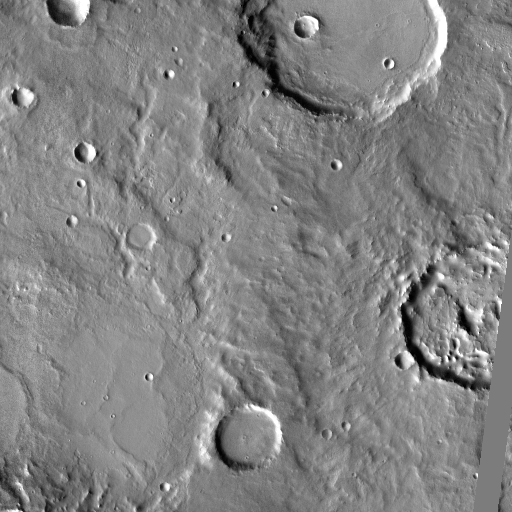
Crater classes present: Background, Other, Buried, Secondary